Question: I am developing an Android app using ionic. When I execute 'ionic serve' I can see my app on my computer through 'http://localhost:8100'
I checked my ip address using ipconfig and it's '192.168.0.3', so I tried using this IP from my device ('http://192.168.0.3:8100'), but I got a 404. I then tried from the very same computer I am developing from, and I got a 404 too!
Funny thing is, ionic uses two servers:

If I put 'http://192.168.0.3:35729' I can see live reload server both from my computer and my device. I didn't have to touch anything on my router to forward ports, and both my computer and my phone are on the same network. Note that I cannot access 'http://192.168.0.3:8100' neither from my phone nor from my computer (the same one I am using to develop)
Also I am serving a REST web service on 8080 from a J2EE app, and I can see it in my device. My app consumes this service, and from the computer, everything works fine. But from the device, although I can use the phone browser to access the REST server, my ionic app gives me another 404 error!
Can anyone point me in the right direction?
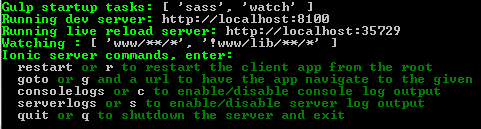
Answer: You will have to change the address Ionic has configured. Run:
'''
ionic address
'''
Then it will provide you a list of available addresses:
'''
Multiple addresses available.
Please select which address to use by entering its number from the list below:
1) 192.168.0.107 (eth1)
2) localhost
'''
Select your local IP from the available options. This must solve the issue you're facing.